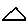
Label: triangle